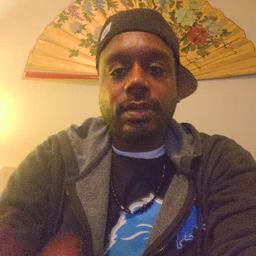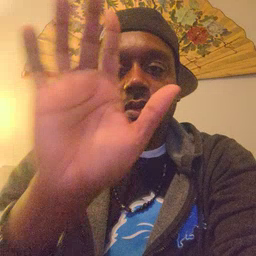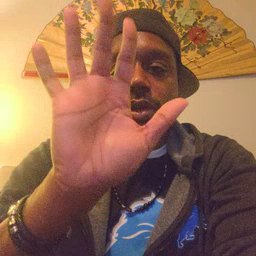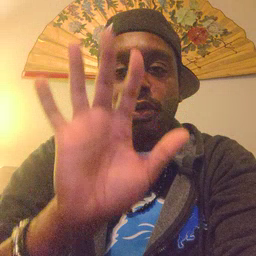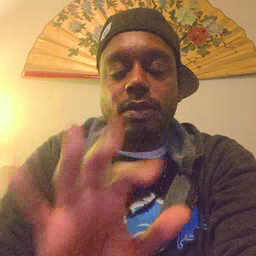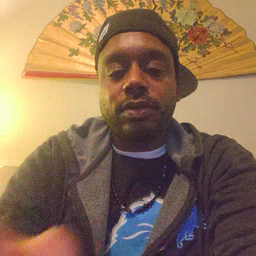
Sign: snow